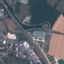
Land use / land cover class: Highway